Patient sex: M
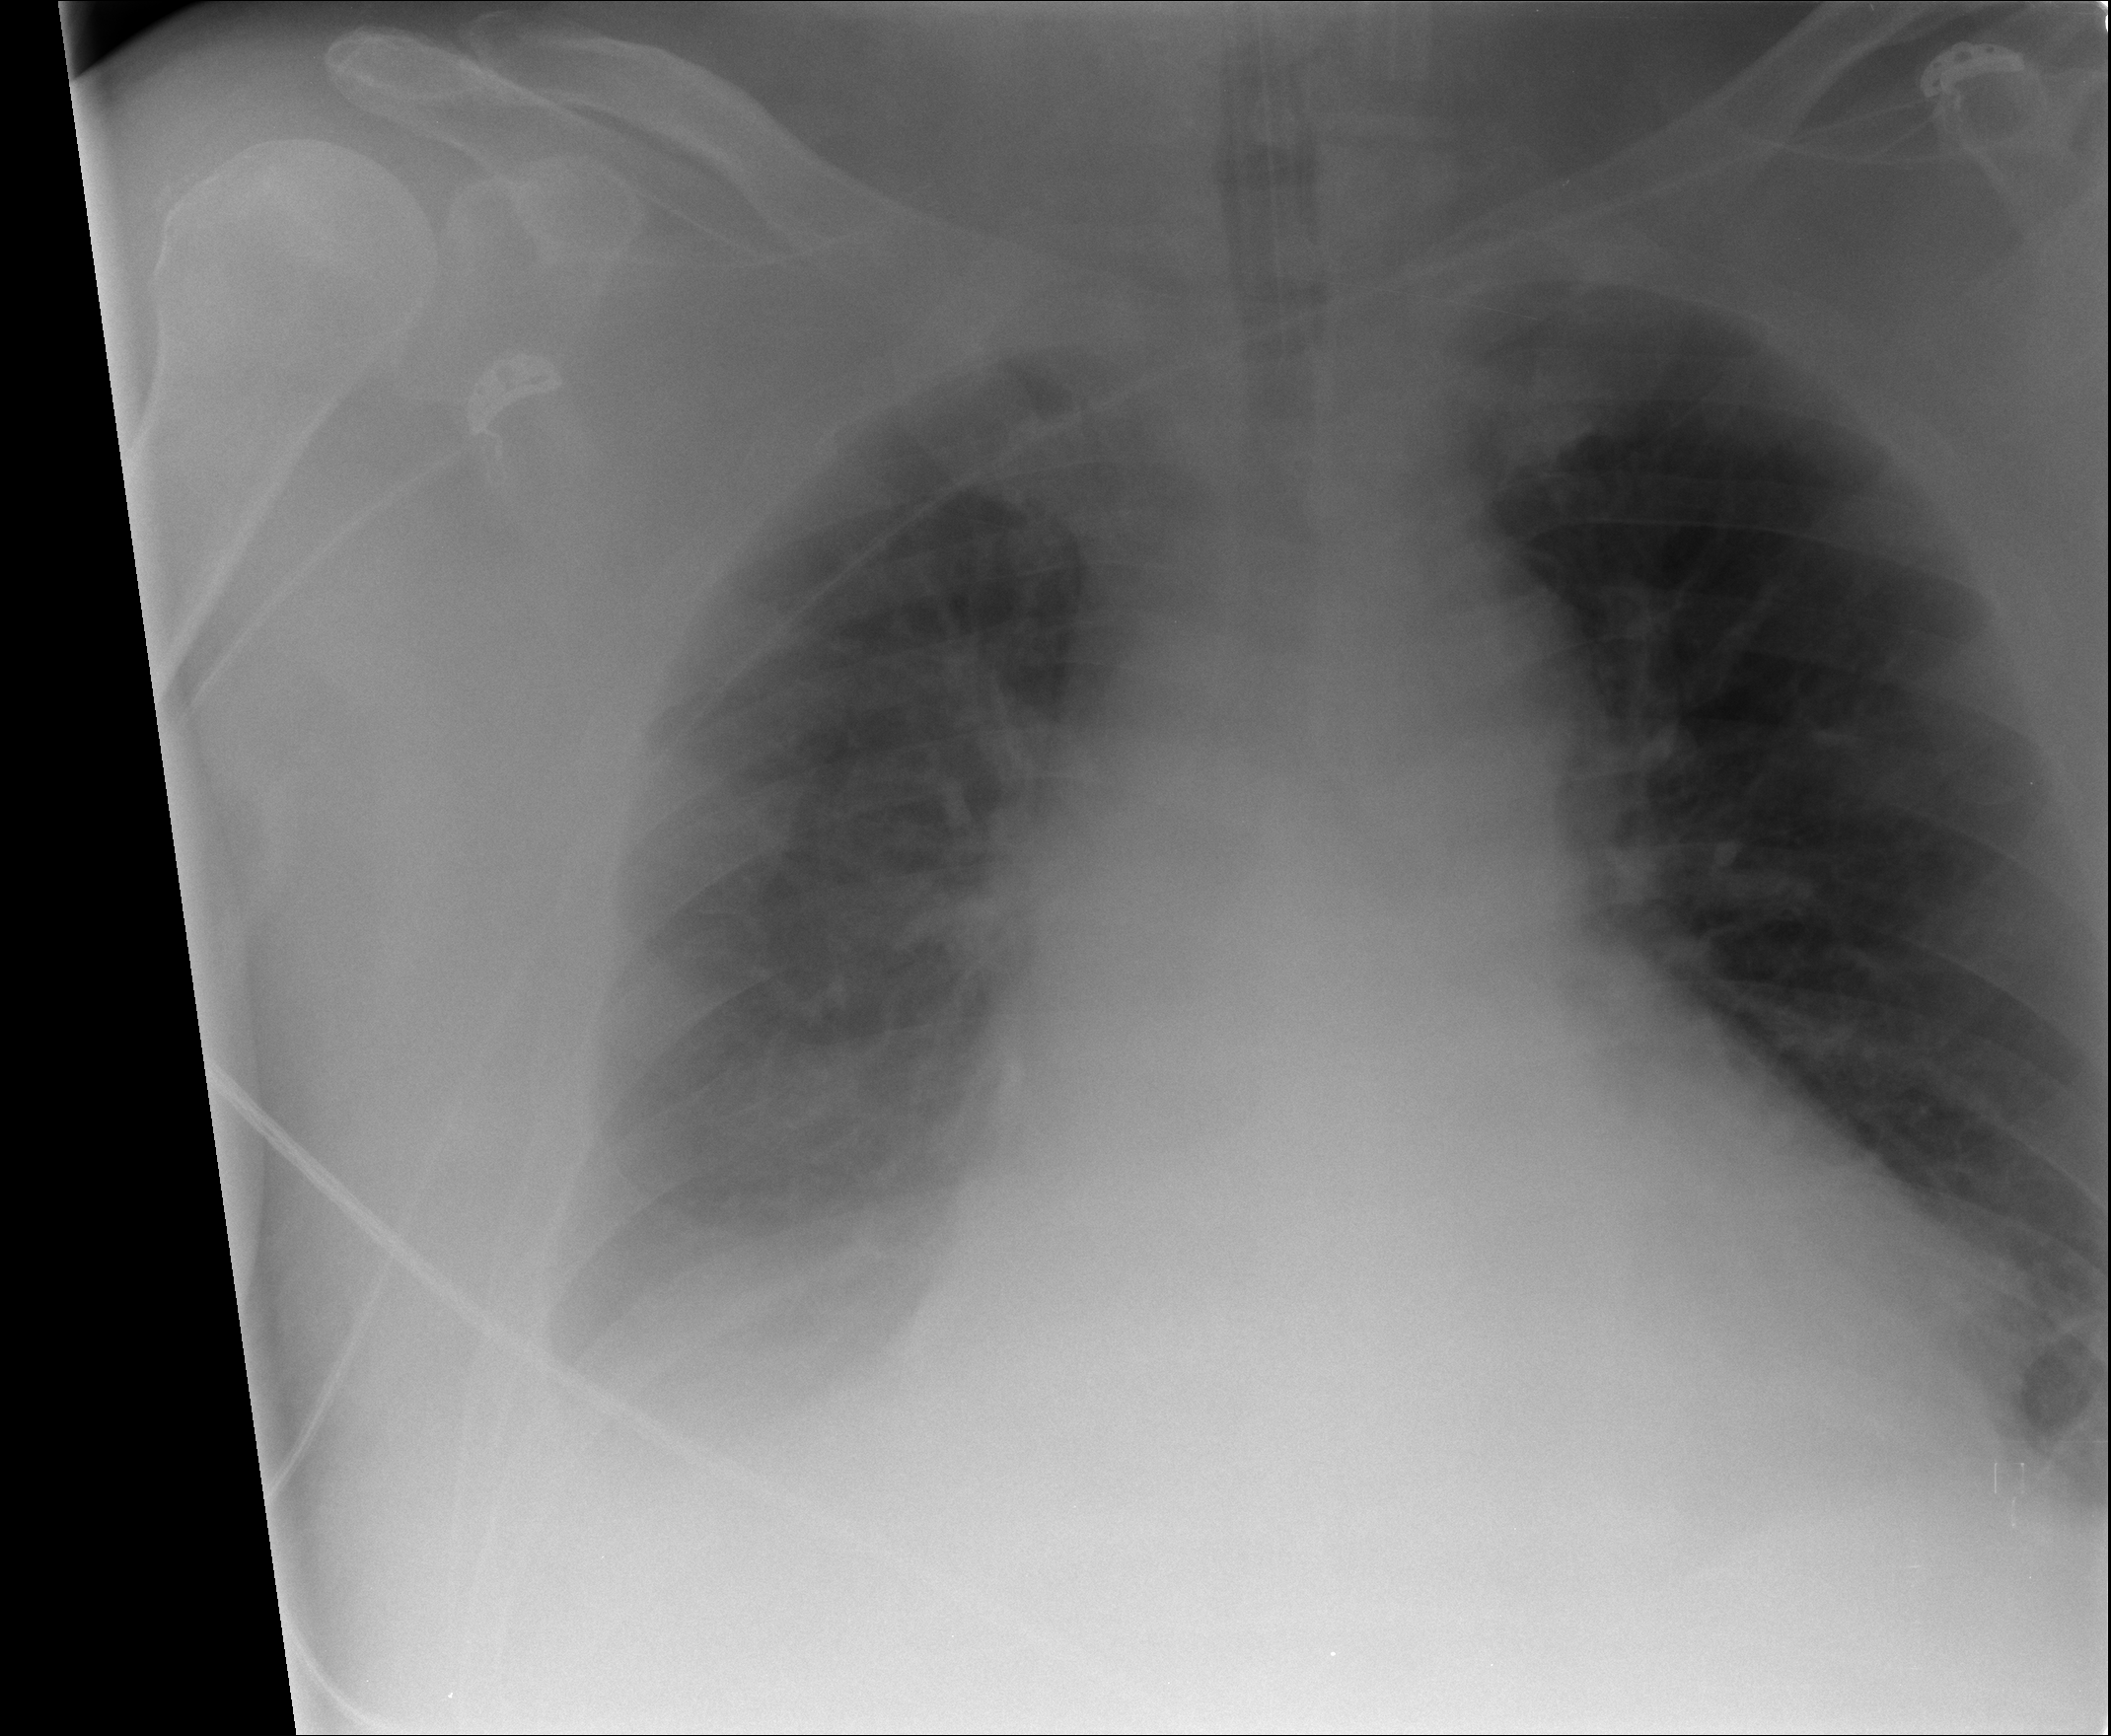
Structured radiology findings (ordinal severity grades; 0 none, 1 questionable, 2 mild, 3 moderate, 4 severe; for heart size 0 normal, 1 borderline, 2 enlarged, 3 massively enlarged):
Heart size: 1
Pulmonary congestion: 2
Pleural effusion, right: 3
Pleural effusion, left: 2
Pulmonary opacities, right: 1
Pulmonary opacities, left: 0
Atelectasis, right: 2
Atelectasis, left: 0